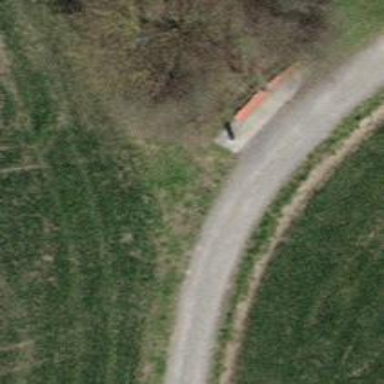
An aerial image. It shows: Red bench.